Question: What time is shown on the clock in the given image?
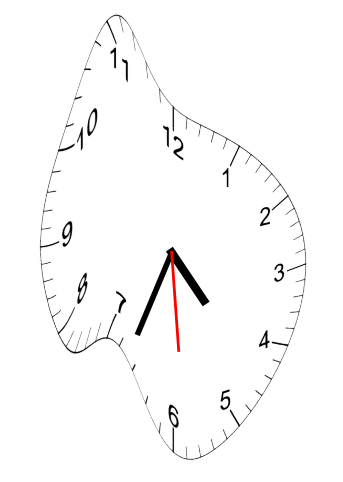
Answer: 04:33:29